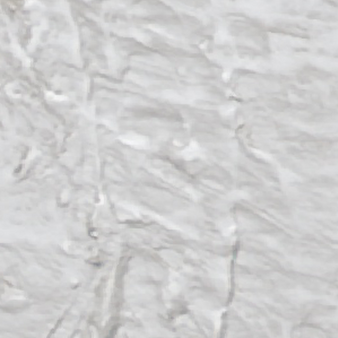
Label: other